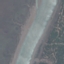
Land use / land cover: River